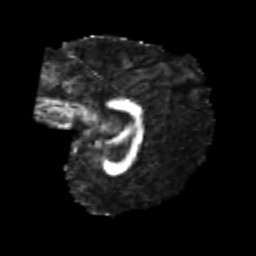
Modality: FA
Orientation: sagittal
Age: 23
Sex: female
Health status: healthy
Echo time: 0.074 s